Question: I've been following tutorials, learning this whole thing about JTable Renderers/Editors, but I got stuck trying to make a conditional renderer meant to display cells in different colors according to a set of conditions.
Here's the SSCCE I put together:
'''
import java.awt.Color;
import java.awt.Component;
import java.awt.Font;
import javax.swing.AbstractCellEditor;
import javax.swing.JButton;
import javax.swing.JFrame;
import javax.swing.JScrollPane;
import javax.swing.JTable;
import javax.swing.table.DefaultTableCellRenderer;
import javax.swing.table.TableCellEditor;
import javax.swing.table.TableColumnModel;
public class Demo2 extends javax.swing.JFrame {
public Demo2() {
this.setDefaultCloseOperation(JFrame.EXIT_ON_CLOSE);
this.setSize(300, 300);
this.getContentPane().setLayout(new java.awt.GridLayout(1, 1));
Object[] colunas = {"Col 0"};
Object[][] dados = {{"A"},{"B"},{"C"},{"D"}};
JTable tbl = new JTable(dados,colunas);
TableColumnModel tcm = tbl.getColumnModel();
tcm.getColumn(0).setCellRenderer(new CustomCellRenderer());
JScrollPane sp = new JScrollPane(tbl);
this.add(sp);
}
class CustomCellRenderer extends DefaultTableCellRenderer {
@Override
public Component getTableCellRendererComponent(JTable jtable, Object value, boolean isSelected, boolean hasFocus, int row, int column) {
Component c = super.getTableCellRendererComponent(jtable, value, isSelected, hasFocus, row, column);
if (value.toString().equals("B")) {
c.setForeground(Color.GREEN);
c.setFont(c.getFont().deriveFont(Font.BOLD));
} else if (value.toString().equals("D")) {
c.setForeground(Color.BLUE);
c.setFont(c.getFont().deriveFont(Font.BOLD));
}
return this;
}
}
public static void main(String args[]) {
java.awt.EventQueue.invokeLater(new Runnable() {
public void run() {
new Demo2().setVisible(true);
}
});
}
}
'''
As I'd expect, the second cell has green foreground and is bold, and the 4th, blue and bold as well. However, the other cells seem to have been affected by the foreground color change as well.

Debugging with breakpoints, I see it executing setForeground in only the correct rows, though it executes both twice, which was unexpected.
Furthermore, if I change the last cell from "D" to "DD", then every cell's foreground turns green.
I think I'm missing something fundamental about renderers.
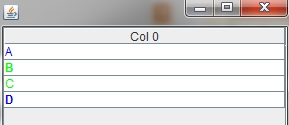
Answer: Where do you "un-bold" your font when it does not need to be bolded or change the colors back to the default? Remember that this isn't done automatically, but that your code needs to specifically do this. I think that you need to have more else blocks to be able to respond to all cases.
i.e.,
'''
@Override
public Component getTableCellRendererComponent(JTable jtable, Object value, boolean isSelected, boolean hasFocus, int row, int column) {
Component c = super.getTableCellRendererComponent(jtable, value, isSelected, hasFocus, row, column);
if (value.toString().equals("B")) {
c.setForeground(Color.GREEN);
c.setFont(c.getFont().deriveFont(Font.BOLD));
} else if (value.toString().equals("D")) {
c.setForeground(Color.BLUE);
c.setFont(c.getFont().deriveFont(Font.BOLD));
} else {
c.setForeground(null);
c.setFont(c.getFont().deriveFont(Font.PLAIN));
}
return this;
}
'''
JTable cells are not like individual components but rather rendered images of component. Consider them as being made with a cookie cutter. If you change the cutter for one cell and don't change it back, all subsequent cells will be effected.